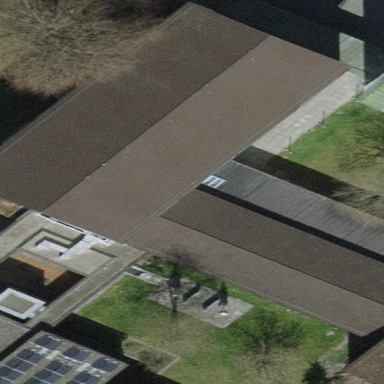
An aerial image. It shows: Building with gabled roof.